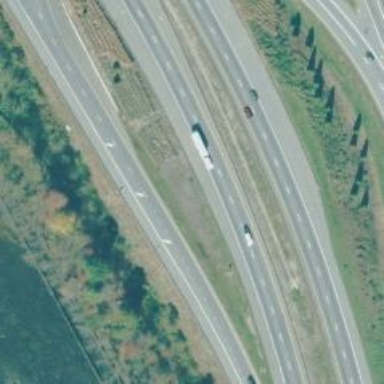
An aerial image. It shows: View of motorway.